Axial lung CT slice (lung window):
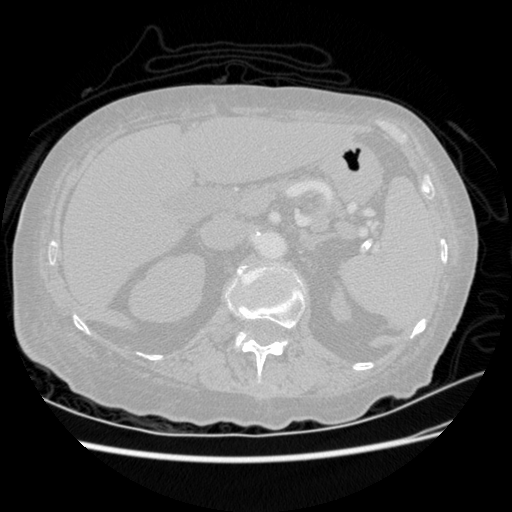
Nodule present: no